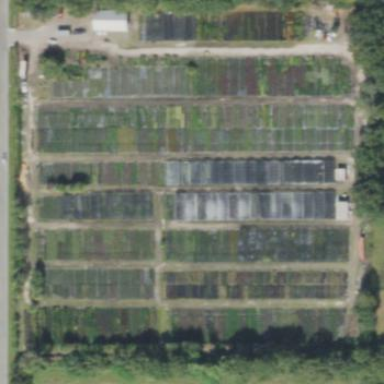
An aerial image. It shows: Plant nursery specializing in trees.